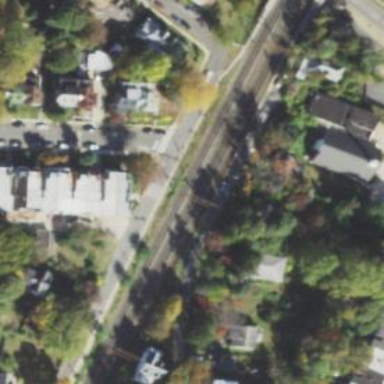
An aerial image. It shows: Alley classified as service road.